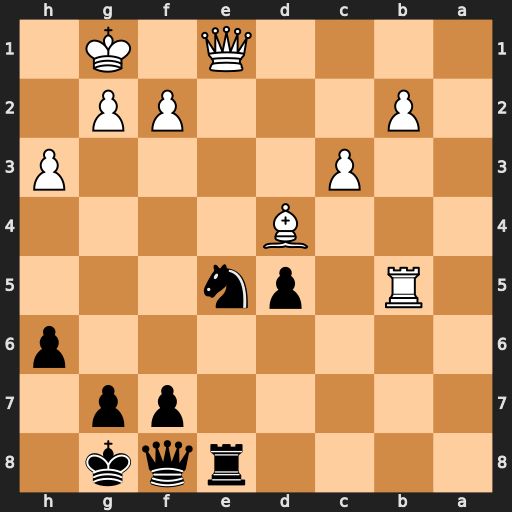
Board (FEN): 4rqk1/5pp1/7p/1R1pn3/3B4/2P4P/1P3PP1/4Q1K1
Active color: b
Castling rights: -
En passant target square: -
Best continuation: Nf3+ gxf3 Rxe1+